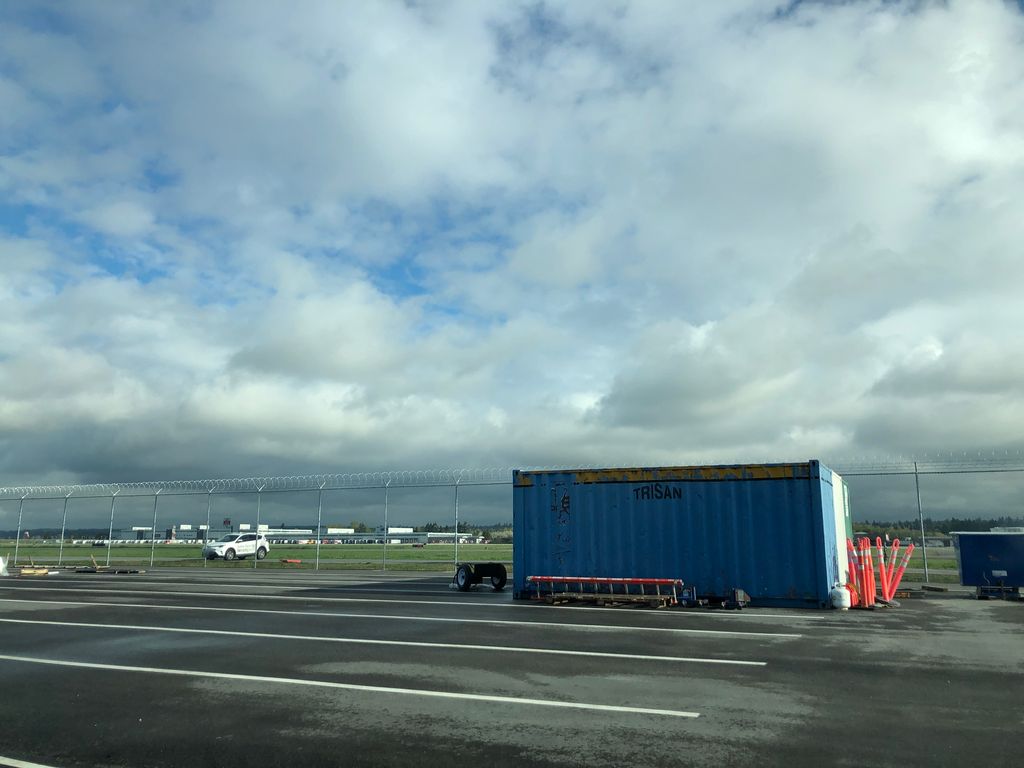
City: vancouver